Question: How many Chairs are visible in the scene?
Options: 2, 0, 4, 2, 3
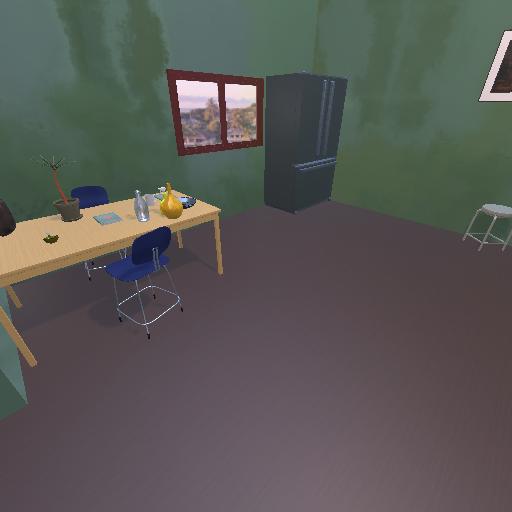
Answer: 2